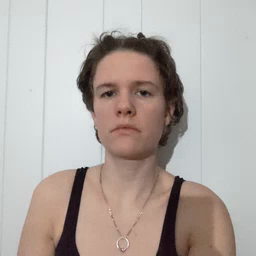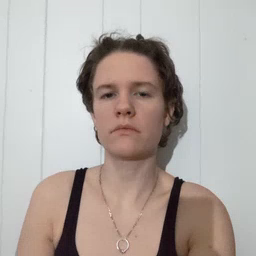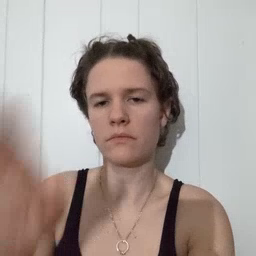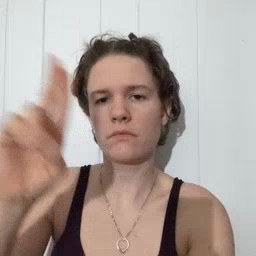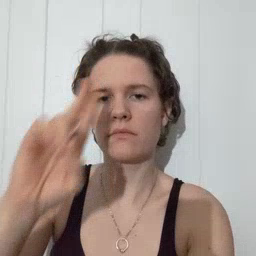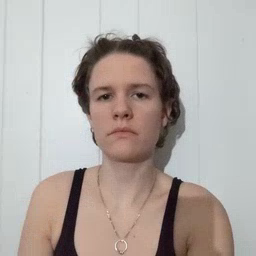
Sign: uncle